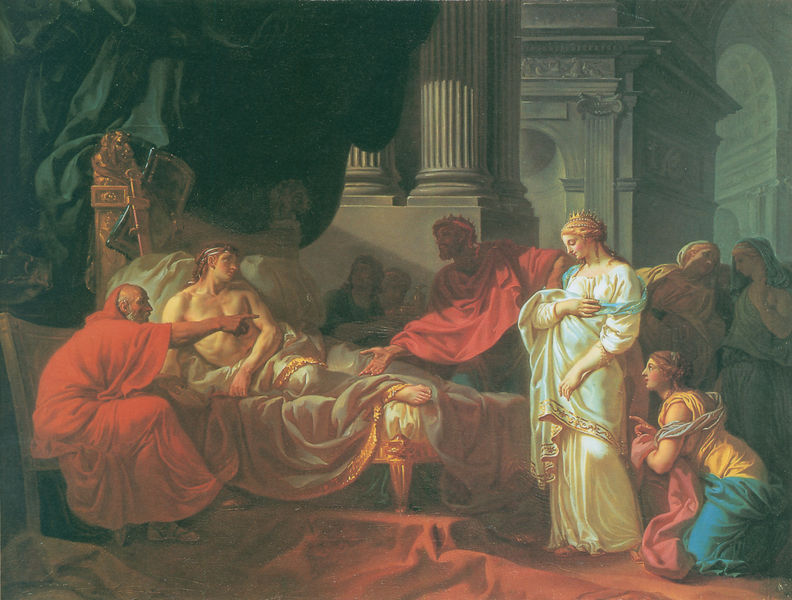
Titel: Antiochus und Stratonike
Künstler: Jacques-Louis David
Institution: Paris, École Nationale Supérieure des Beaux-Arts
Schlagwörter: blau, gemälde, mann, nackt, nackter, umhang, weiß, frauen, gelb, grün, menschen, finger, frau, grau, kleider, männer, paris, säulen, rot, tuch, malerei, teppich, alt, architektur, dienerin, präsentation, tod, innenraum, vorhang, öl, gewand, gold, mantel, reich, stoff, gewänder, kind, kontrast, krone, prinzessin, sofa, liegen, gefolge, kaiser, könig, braut, glatze, bedienstete, bett, faltenwurf, couch, zeigen, oberkörper, alter, krank, palast, schwert, streit, knien, leinwand, liege, anklage, leben, sterben, kranker, krieger, knieen, antikisierend, fingerzeig, umhänge, herrscherin, königin, deuten, david, leigen, weise, berater, liegender, verrat, vorwurf, ferau, anklagen, bettt, greichisch, öl auf leinwand, umhanh, die schöne, anschuldigung, goldkante, bettedecke, die braut